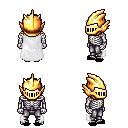
a pixel art fantasy rpg character, male body template, skeleton, white cape, metal pants, white cyan long mohawk hairstyle, gold helm, black slippers, four views (front, back, left, right), 2x2 character sprite sheet, small pixel art, hard edges, no anti-aliasing